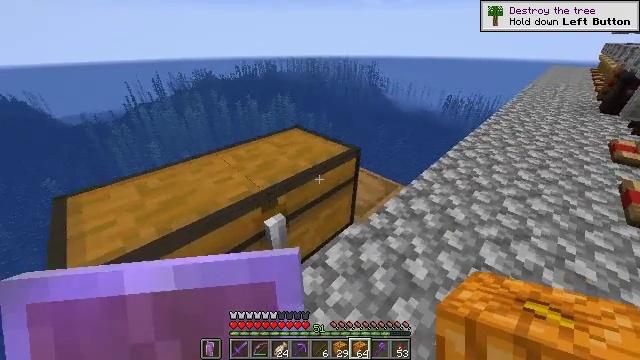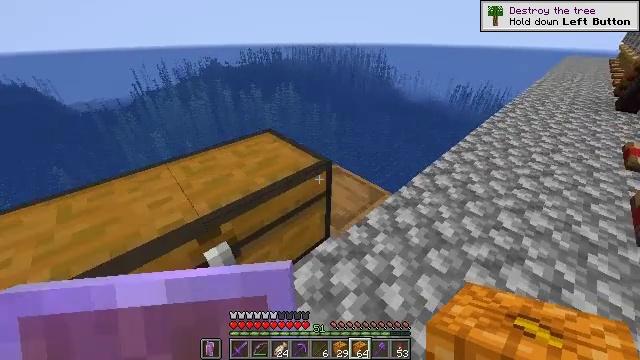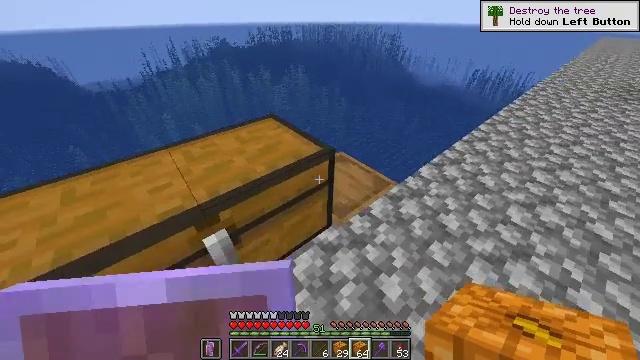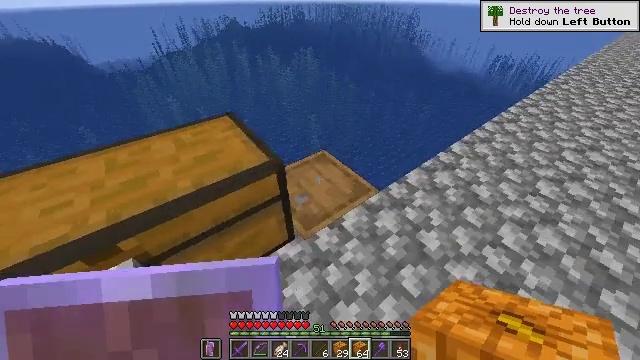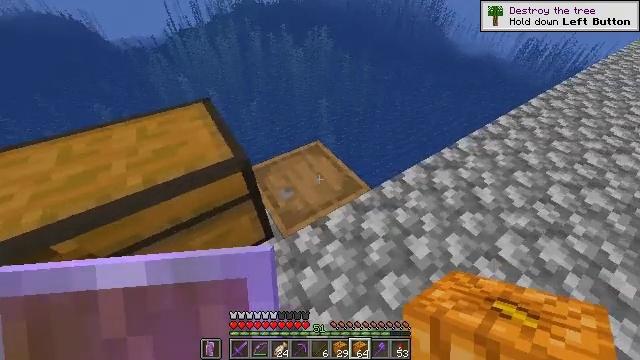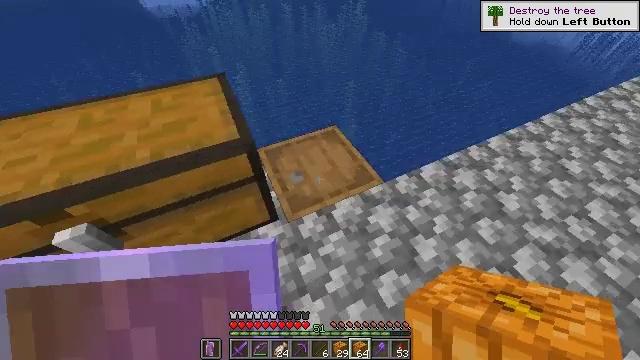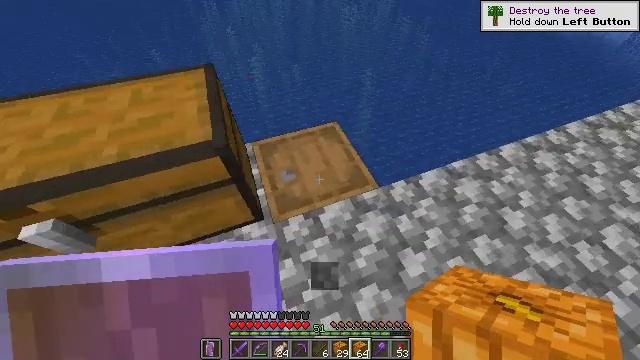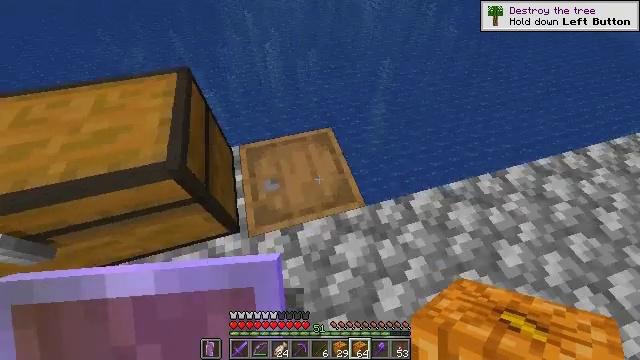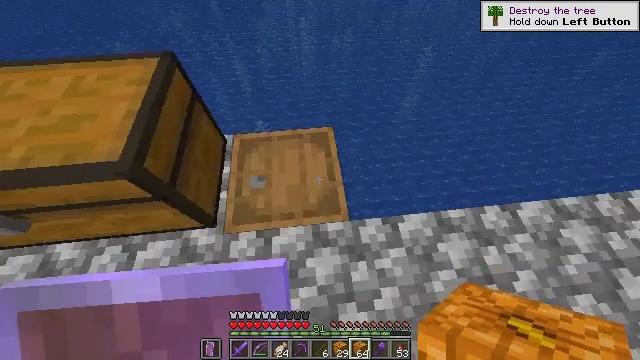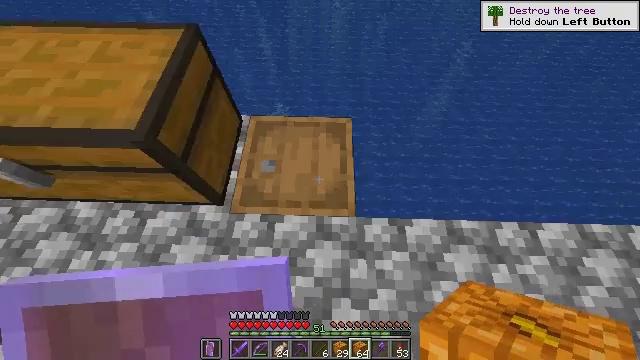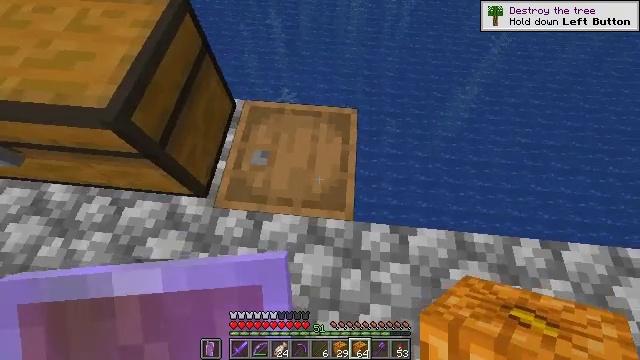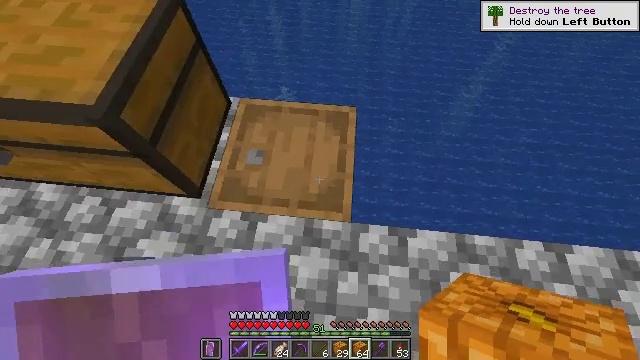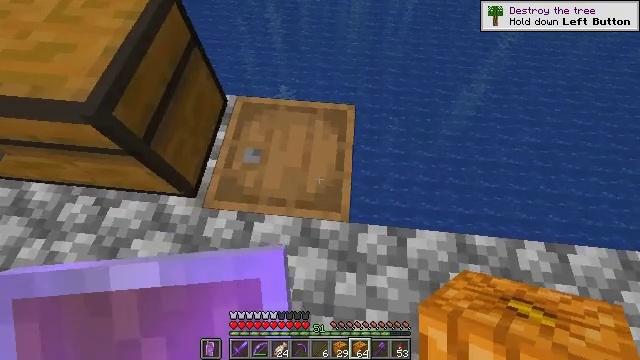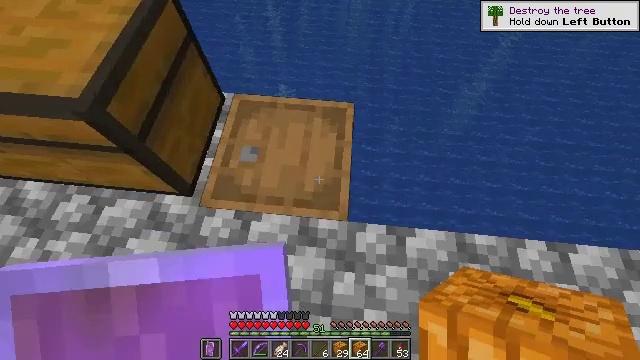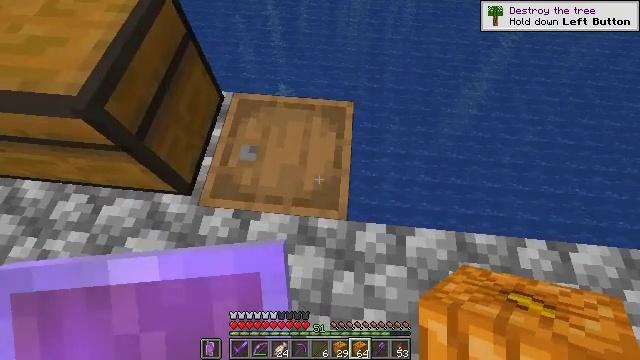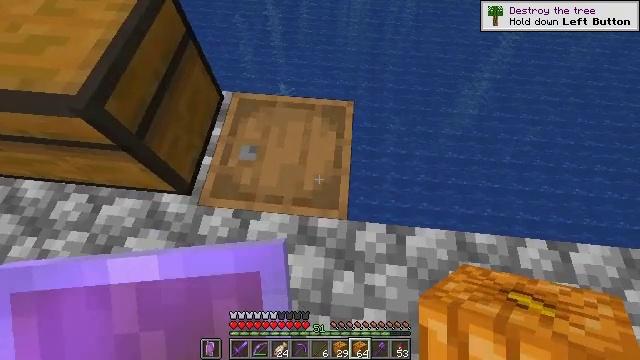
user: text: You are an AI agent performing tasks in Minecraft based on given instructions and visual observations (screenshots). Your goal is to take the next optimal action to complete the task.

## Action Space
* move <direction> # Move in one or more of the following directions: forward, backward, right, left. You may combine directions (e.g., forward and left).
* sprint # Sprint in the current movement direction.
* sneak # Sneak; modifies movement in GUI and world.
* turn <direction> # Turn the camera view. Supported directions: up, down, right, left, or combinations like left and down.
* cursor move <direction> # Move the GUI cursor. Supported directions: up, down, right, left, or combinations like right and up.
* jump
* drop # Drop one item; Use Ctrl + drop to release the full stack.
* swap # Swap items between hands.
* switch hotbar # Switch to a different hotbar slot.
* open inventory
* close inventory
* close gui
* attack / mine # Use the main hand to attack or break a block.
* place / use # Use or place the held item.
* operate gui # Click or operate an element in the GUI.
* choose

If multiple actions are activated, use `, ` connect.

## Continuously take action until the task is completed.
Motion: motion action
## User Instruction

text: Make a lantern using iron nuggets and a torch.
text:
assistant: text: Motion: move forward and move right, sprint, turn left and down
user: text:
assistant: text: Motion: move forward and move right, sprint, turn left and down
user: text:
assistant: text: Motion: move forward and move right, turn left and down
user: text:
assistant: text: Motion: move forward and move right, turn left and down
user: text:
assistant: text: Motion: move forward and move right, turn left and down
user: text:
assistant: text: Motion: move forward and move right, turn left and down
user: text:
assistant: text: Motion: move forward and move right, turn left and down
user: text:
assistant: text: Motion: turn left and down
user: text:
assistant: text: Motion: turn left and down
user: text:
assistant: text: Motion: turn left and down
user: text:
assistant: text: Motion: no_op
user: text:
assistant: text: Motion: no_op
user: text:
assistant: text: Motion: no_op
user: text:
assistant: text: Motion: no_op
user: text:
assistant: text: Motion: use / place
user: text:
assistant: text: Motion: use / place
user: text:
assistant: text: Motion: use / place
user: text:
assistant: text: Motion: no_op
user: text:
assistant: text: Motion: no_op
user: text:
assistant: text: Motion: no_op
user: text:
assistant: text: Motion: no_op
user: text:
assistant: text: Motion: no_op
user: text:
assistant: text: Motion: no_op
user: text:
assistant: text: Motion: no_op
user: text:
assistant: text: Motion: no_op
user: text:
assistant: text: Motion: no_op
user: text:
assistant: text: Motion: no_op
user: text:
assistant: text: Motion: no_op
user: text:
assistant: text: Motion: no_op
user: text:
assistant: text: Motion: no_op